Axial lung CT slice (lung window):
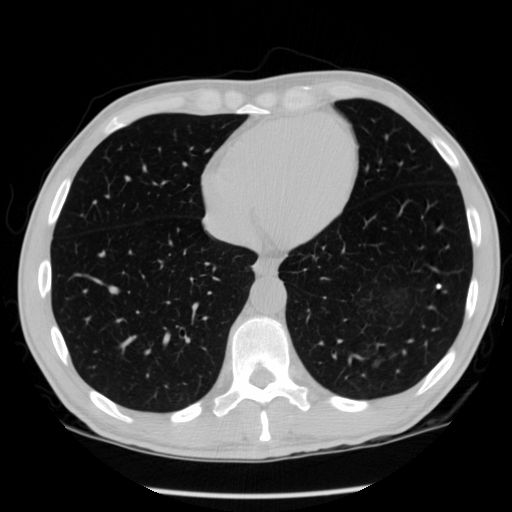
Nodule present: no